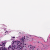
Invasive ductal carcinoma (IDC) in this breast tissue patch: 1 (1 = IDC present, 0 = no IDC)